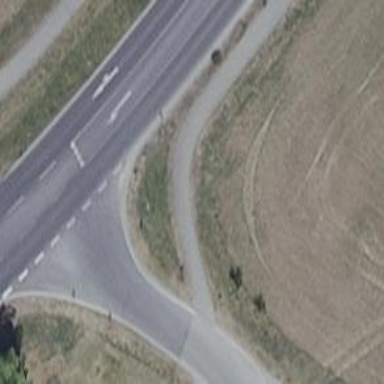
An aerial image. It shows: Cycleway.